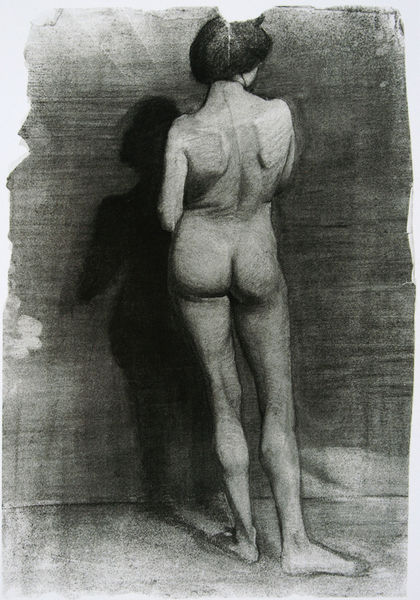
Titel: Stehender weiblicher Akt, Rückenansicht
Künstler: Paula Modersohn-Becker
Standort: Bremen
Institution: Paula Modersohn-Becker Stiftung
Schlagwörter: akt, dunkel, kopf, körper, mann, nackt, schatten, weiß, badende, bewegung, blume, frau, frisur, grau, haar, hintergrund, licht, profil, raum, rücken, schwarz, skizze, zeichnung, wand, arm, arme, mensch, rückgrat, stehen, hals, innenraum, schlank, boden, haare, stehend, schulter, schultern, beine, taille, bein, füße, gesäß, hintern, rückenansicht, papier, modell, schlagschatten, ansicht, studie, grafik, graphik, nacken, rand, weiblich, muskeln, schmal, kontrapost, wange, waden, kurze haare, dünn, oberarm, foto, fotografie, kante, kohle, hinten, rippen, rückenakt, rückenfigur, schulterblatt, schulterblätter, wirbelsäule, schwarzweiss, schraffur, schraffiert, bleistift, ganzkörper, stift, rückansicht, hüfte, stellung, hell/dunkel, spielbein, standbein, drehung, studio, verlorenes profil, beschädigt, ponderation, akr, po, frau von hinten, shulterblatt, graphitstift, #grau, rand#, rückanakt